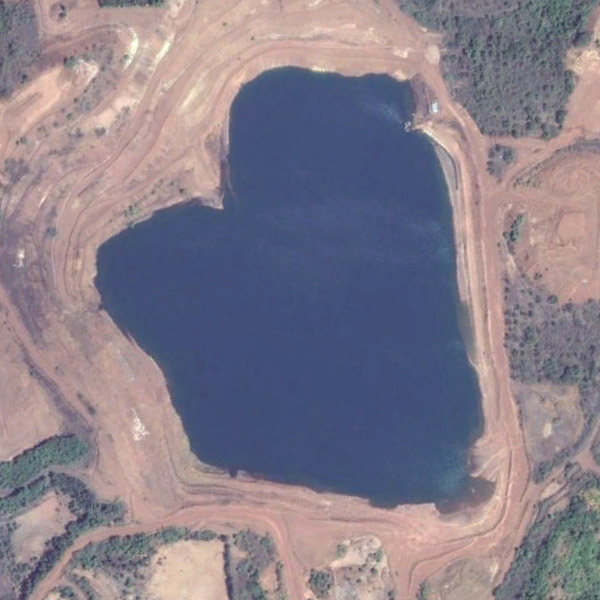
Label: Pond